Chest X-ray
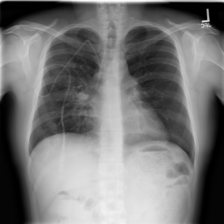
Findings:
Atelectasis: negative
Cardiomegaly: negative
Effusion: negative
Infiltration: negative
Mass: negative
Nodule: positive
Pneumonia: negative
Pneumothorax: negative
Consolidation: negative
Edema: negative
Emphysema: negative
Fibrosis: negative
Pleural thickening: negative
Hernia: negative